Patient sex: F
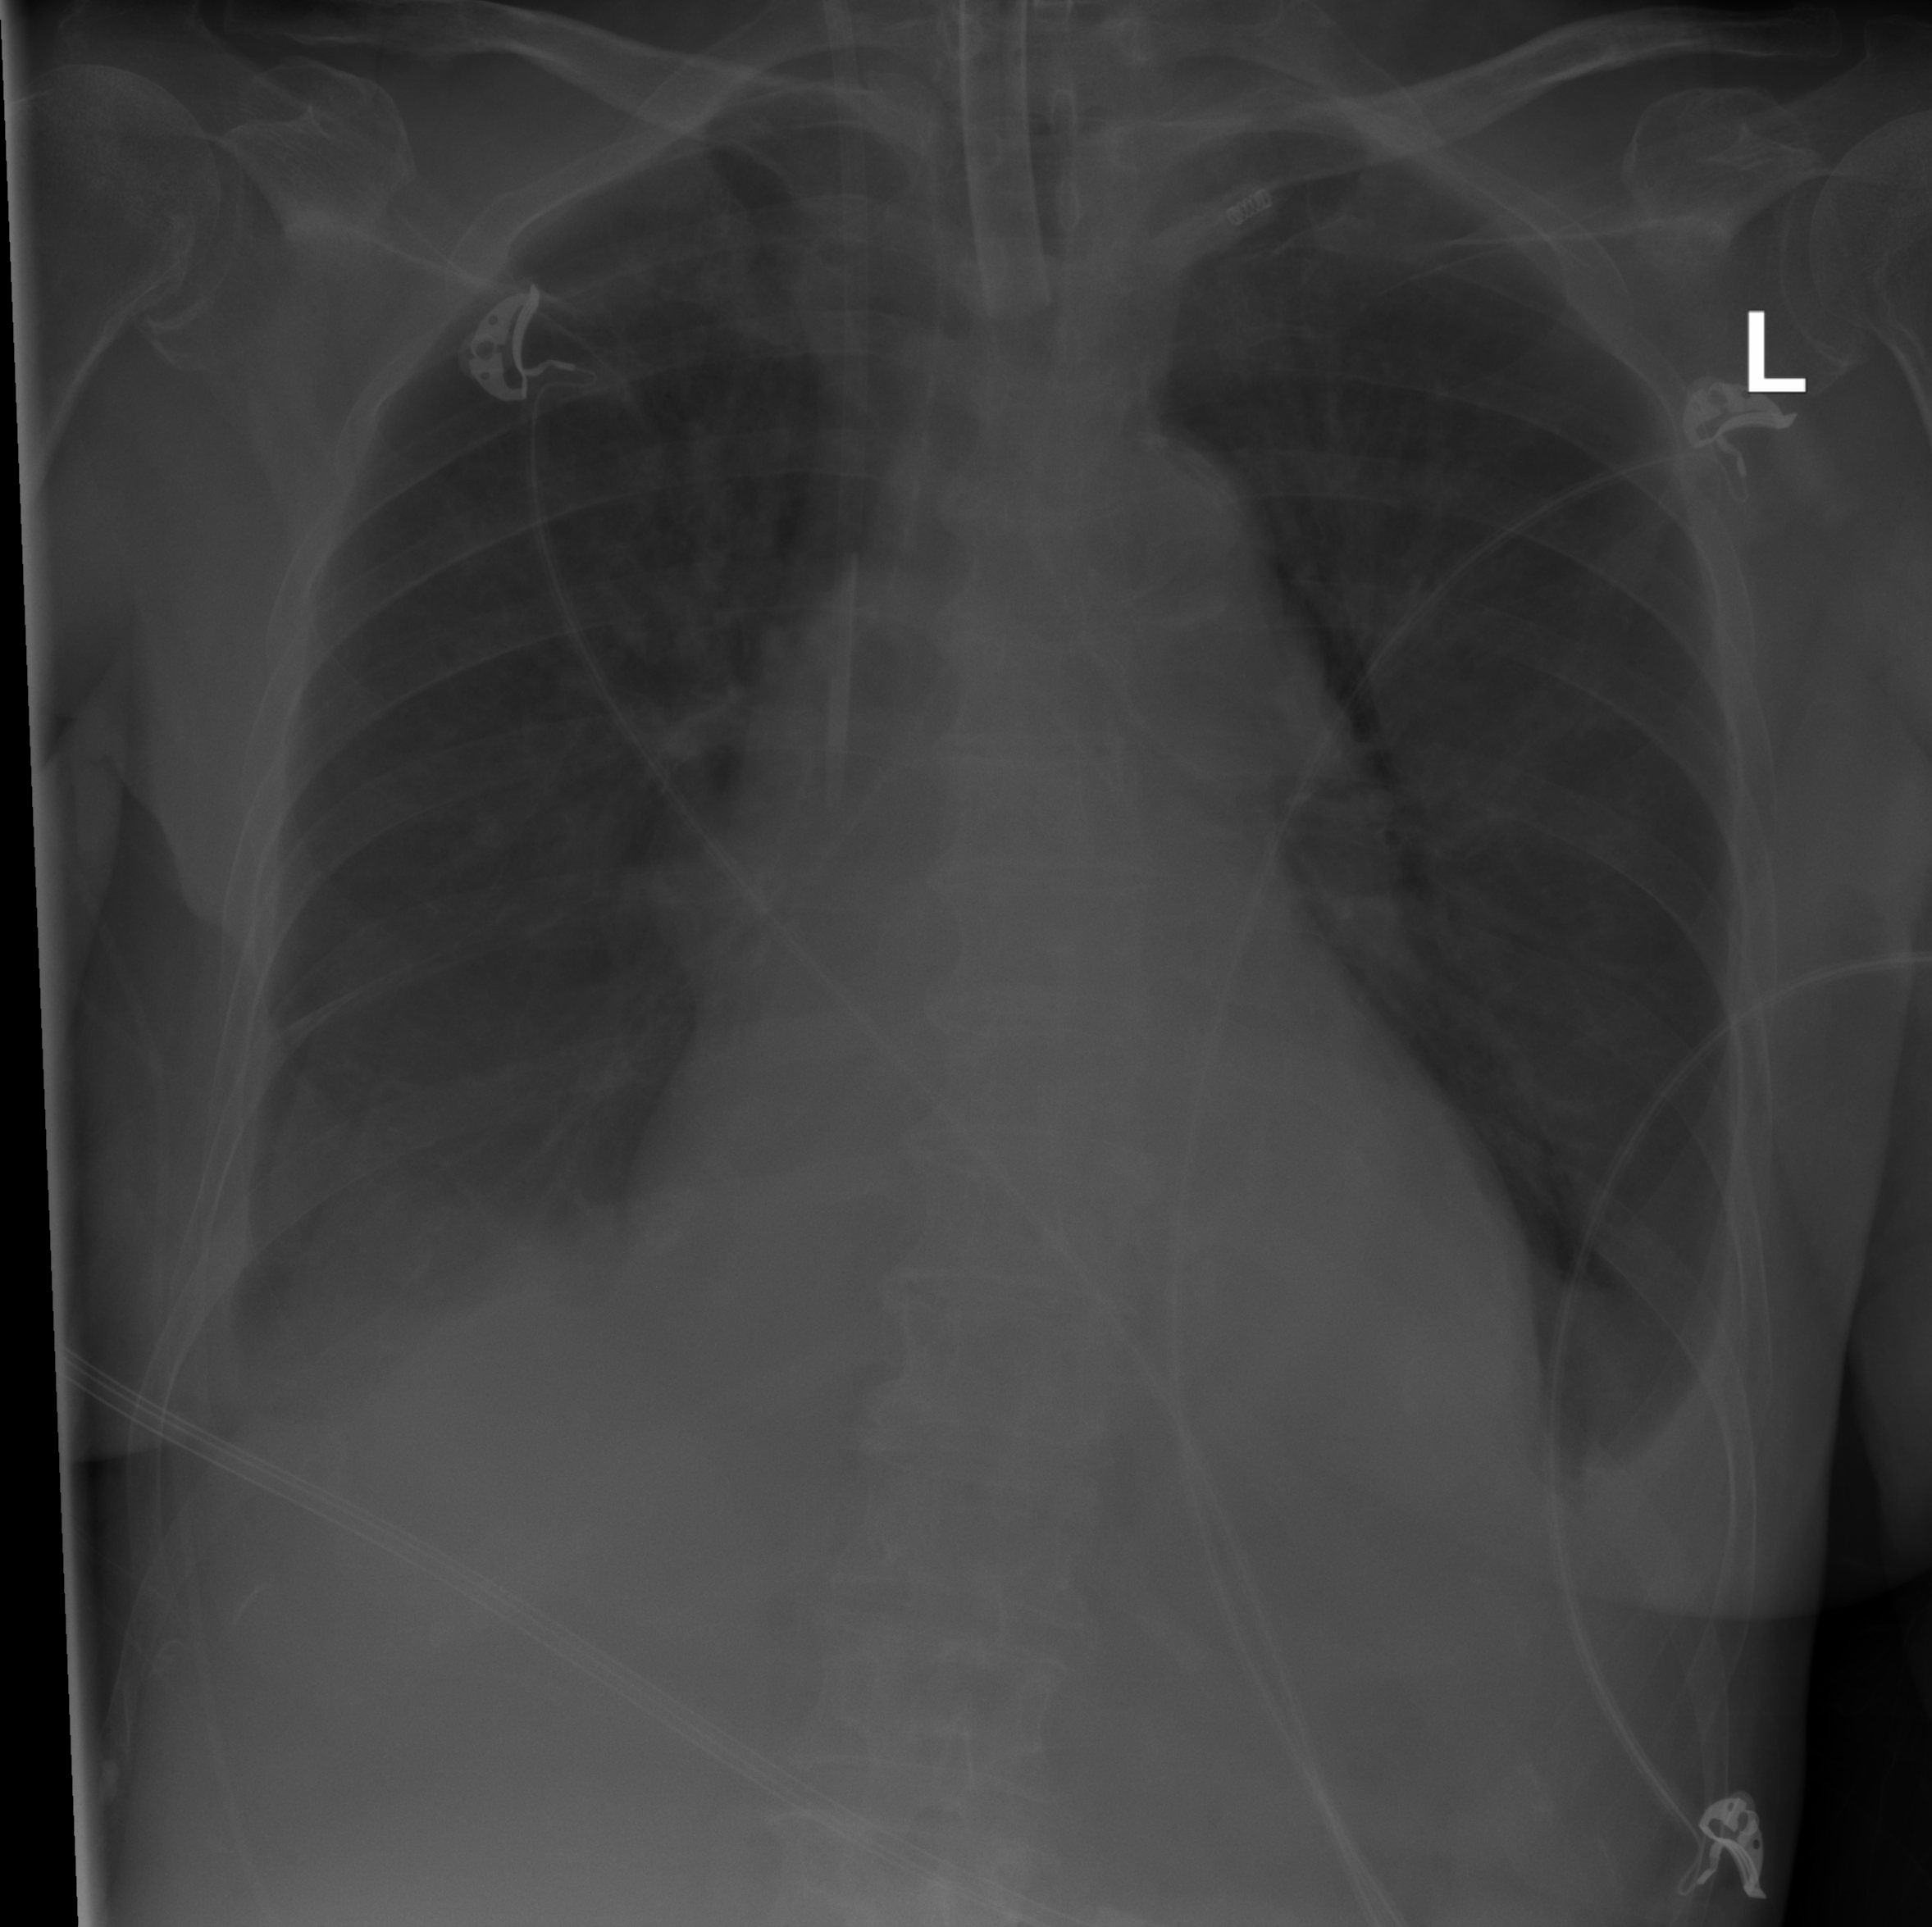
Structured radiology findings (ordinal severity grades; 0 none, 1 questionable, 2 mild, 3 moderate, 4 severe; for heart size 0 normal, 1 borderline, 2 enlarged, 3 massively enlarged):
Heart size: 2
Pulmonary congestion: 0
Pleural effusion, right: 2
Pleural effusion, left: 2
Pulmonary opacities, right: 0
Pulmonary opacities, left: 0
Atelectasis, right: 2
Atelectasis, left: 2